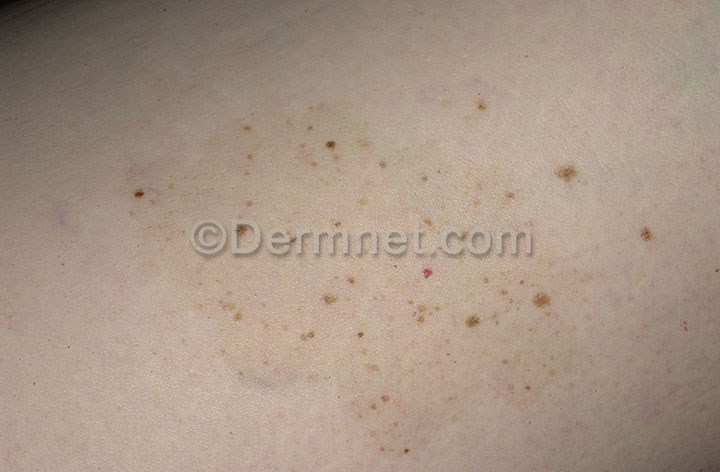
Disease: Melanoma Skin Cancer Nevi and Moles